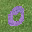
Label: 0